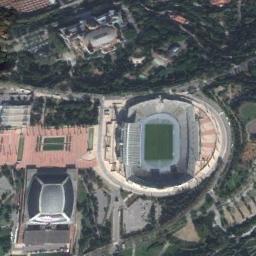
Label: stadium